Field crop: tomato
Growth stage: 1
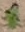
Species: solanum